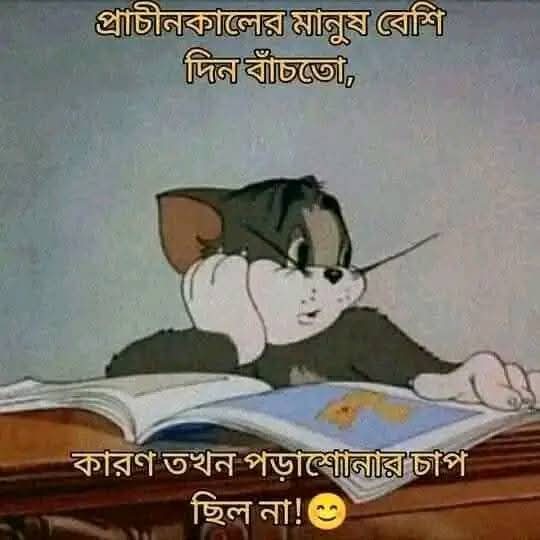
Text: প্রাচীনকালের মানুষ বেশি দিন বাঁচতো,
কারণ তখন পড়াশোনার চাপ ছিল না!
Label: Non Hate